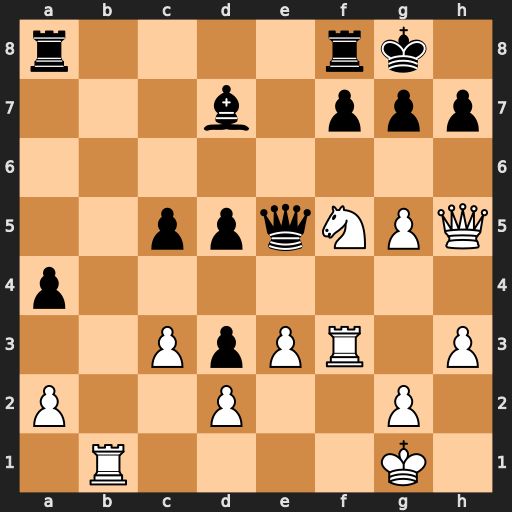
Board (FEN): r4rk1/3b1ppp/8/2ppqNPQ/p7/2PpPR1P/P2P2P1/1R4K1
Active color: w
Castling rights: -
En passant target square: -
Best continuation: g6 hxg6 Nh6+ gxh6 Qxe5